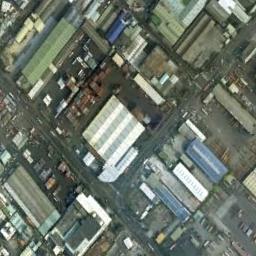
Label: industrial_area